Question: I'm using a WordPress theme and I'm having trouble removing the hover effect. As you can see when hover over a navigation item 2 box's show up The effect creates two a white box's over the link, it looks unusual and I wish to remove it. I've tried a lot of ways to remove it but it still remains.
The effect I mention is on the NavBar.
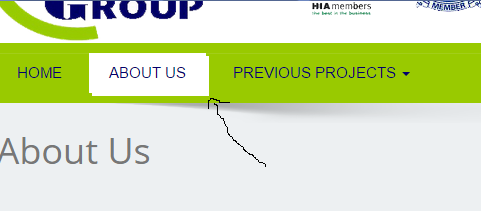
Answer: You need to find this line in your 'CSS':
'.navbar-default .navbar-nav > li > a:hover, .navbar-default .navbar-nav > li > a:focus'
and remove any mention of 'box-shadow'
Another option is to do this, but it's not the cleanest as it uses '!important':
'''
#menu-item-50 a {
box-shadow: none !important;
}
'''